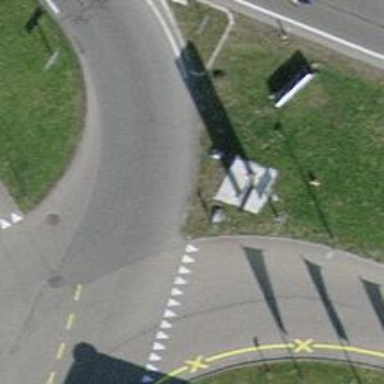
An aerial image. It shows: Asphalt road with traffic bump for traffic calming.